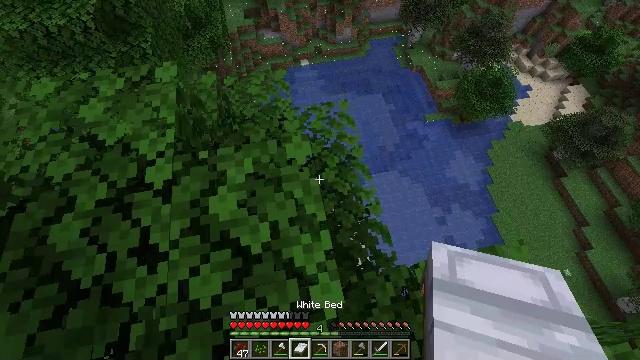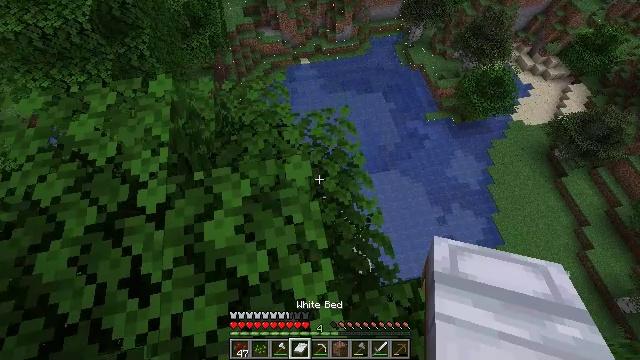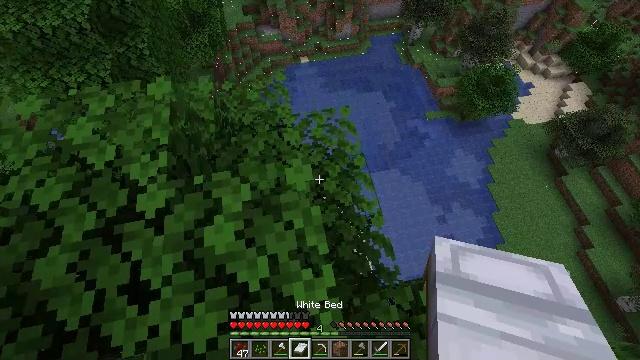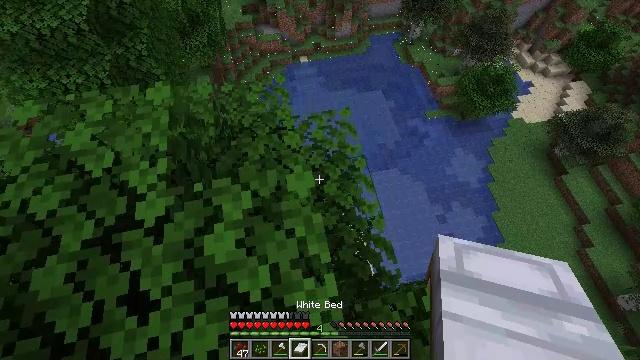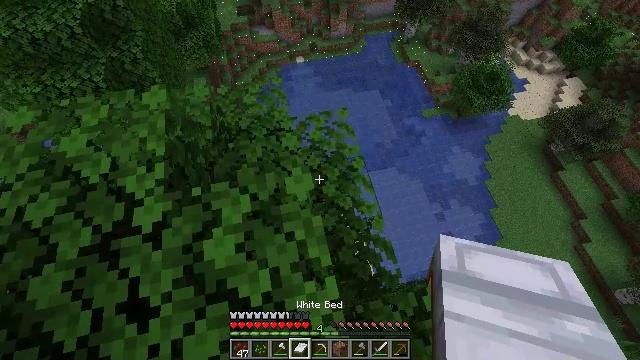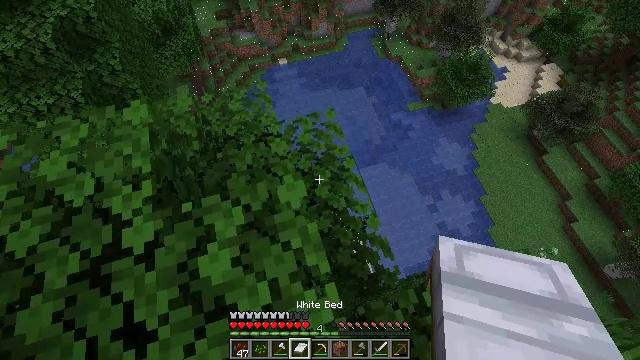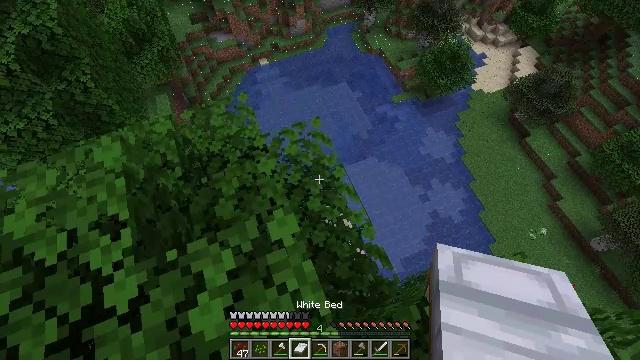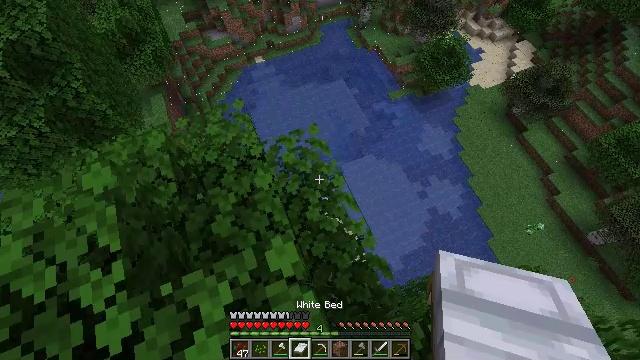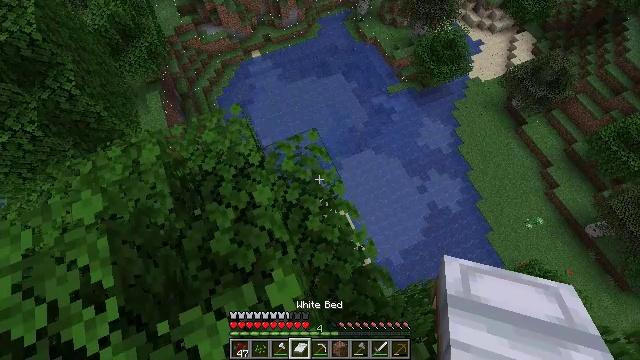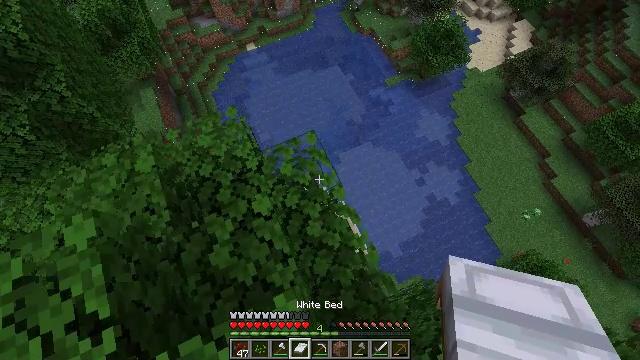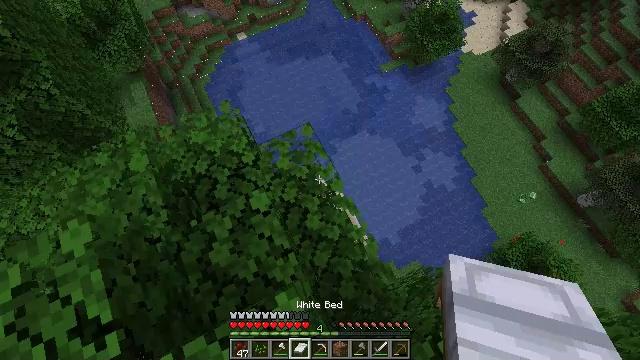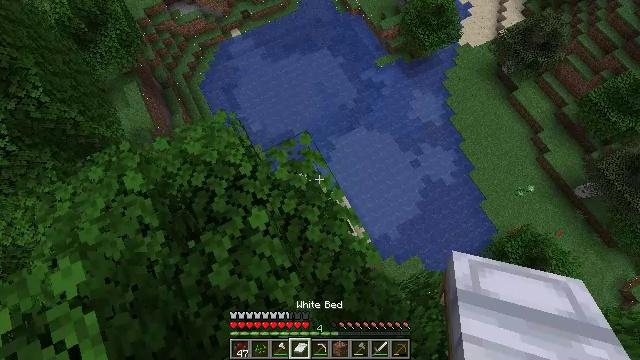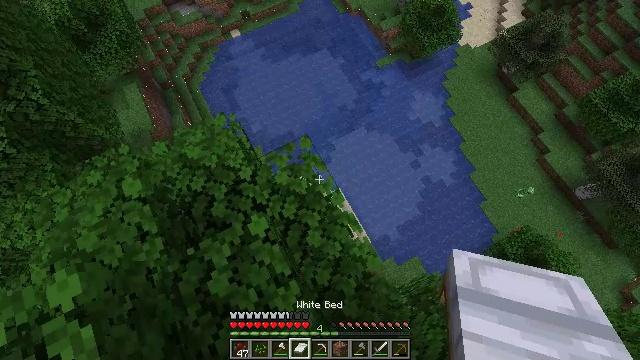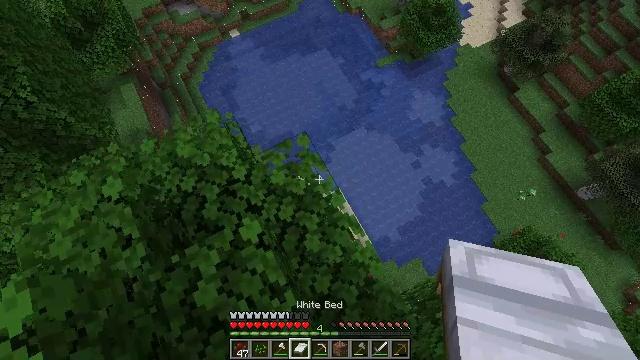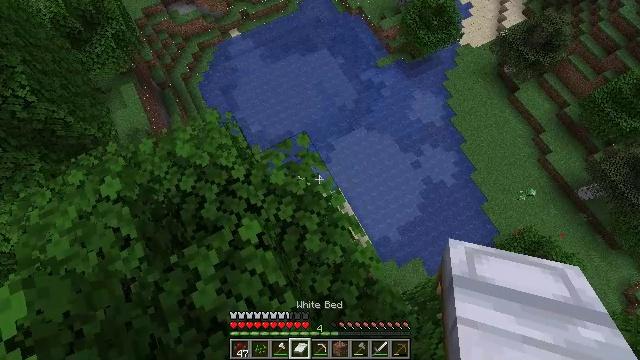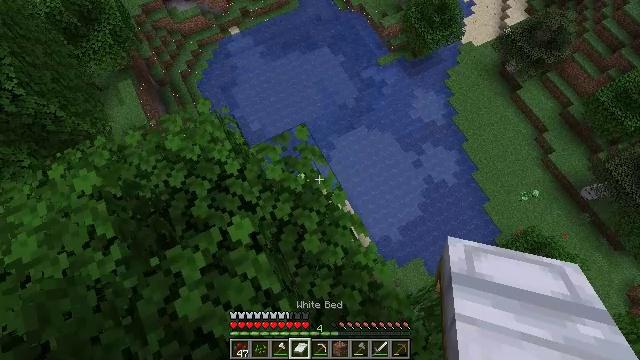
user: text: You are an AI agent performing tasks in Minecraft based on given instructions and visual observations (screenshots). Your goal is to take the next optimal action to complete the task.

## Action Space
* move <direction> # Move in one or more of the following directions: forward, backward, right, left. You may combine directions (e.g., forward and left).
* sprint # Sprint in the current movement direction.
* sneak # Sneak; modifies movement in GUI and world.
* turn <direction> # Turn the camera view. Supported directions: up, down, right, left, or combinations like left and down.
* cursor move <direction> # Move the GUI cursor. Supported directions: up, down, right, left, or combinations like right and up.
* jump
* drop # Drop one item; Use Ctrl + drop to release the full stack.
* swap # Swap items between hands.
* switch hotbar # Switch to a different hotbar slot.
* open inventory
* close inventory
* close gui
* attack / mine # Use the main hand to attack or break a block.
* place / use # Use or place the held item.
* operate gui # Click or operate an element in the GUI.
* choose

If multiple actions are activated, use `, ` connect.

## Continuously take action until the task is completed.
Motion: motion action
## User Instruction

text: Break the chest to retrieve items inside.
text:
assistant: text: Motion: no_op
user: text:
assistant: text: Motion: no_op
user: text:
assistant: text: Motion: no_op
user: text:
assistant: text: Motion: turn right
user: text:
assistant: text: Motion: move forward, turn right
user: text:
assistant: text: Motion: move forward, turn right
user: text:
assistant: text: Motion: move forward, turn right
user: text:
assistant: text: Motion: move forward, turn down
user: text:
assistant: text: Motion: move forward, turn right and down
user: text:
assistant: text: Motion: move forward, turn right and down
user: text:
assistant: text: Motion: turn right and down
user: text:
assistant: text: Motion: no_op
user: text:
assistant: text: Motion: no_op
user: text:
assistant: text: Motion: no_op
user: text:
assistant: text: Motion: no_op
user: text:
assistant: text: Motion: no_op
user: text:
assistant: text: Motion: no_op
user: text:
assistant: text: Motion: move forward
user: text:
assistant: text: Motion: move forward
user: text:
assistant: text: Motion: move forward, turn left
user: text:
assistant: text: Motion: turn left
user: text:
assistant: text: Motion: turn left
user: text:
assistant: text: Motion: turn left
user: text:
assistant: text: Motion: turn left
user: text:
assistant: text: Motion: turn left
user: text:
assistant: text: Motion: turn left
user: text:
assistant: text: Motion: turn left
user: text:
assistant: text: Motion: move forward
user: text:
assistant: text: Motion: move forward
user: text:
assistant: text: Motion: move forward